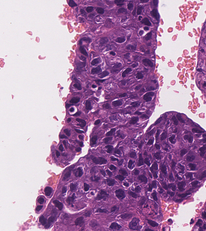
Tumor epithelial tissue: yes
Tumor-associated stroma tissue: no
Normal tissue: no